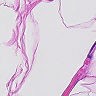
Metastatic tissue present: no